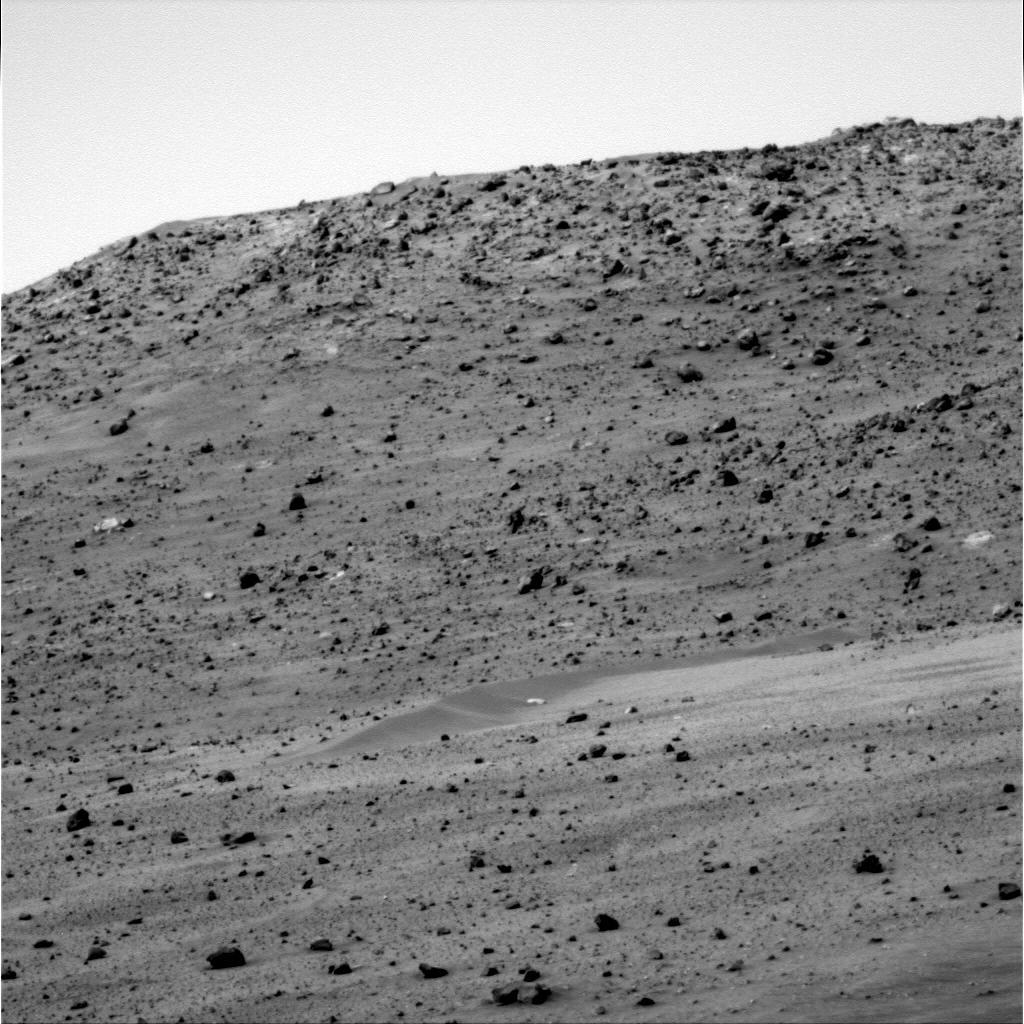
Terrain classes present: Gravel / Sand / Soil, Rock, Sky / Distant Mountains